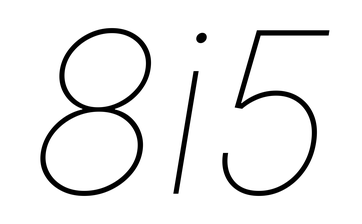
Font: Inter-Italic_Thin_Italic